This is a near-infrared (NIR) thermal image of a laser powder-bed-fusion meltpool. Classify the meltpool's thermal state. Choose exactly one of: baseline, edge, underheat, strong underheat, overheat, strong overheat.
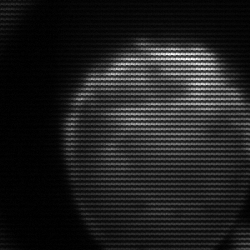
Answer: edge